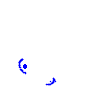
Particle: electron